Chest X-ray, AP view. Patient: 32 years old, sex M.
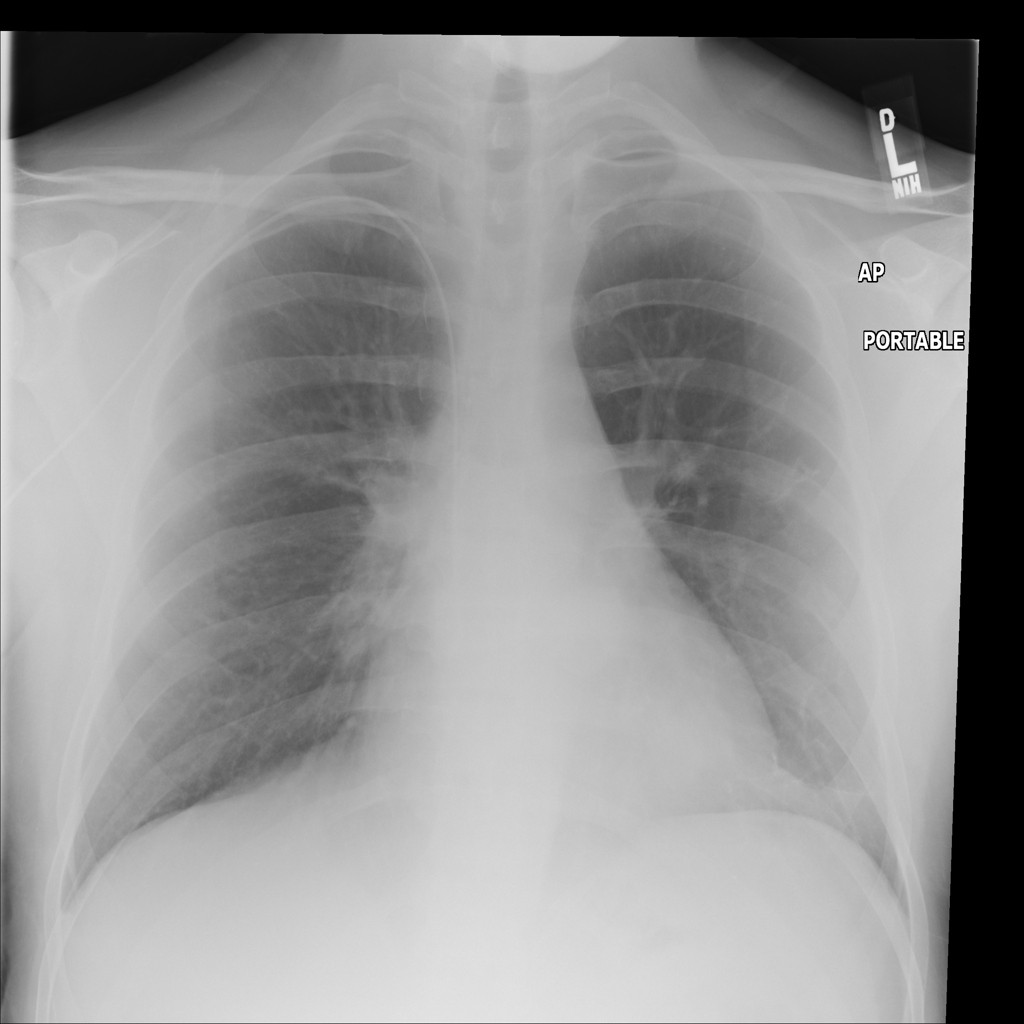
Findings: Mass